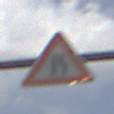
Verkehrszeichen: EinseitigVerengteFahrbahnRechts
Umgebung: Outdoor, Nature
Tageszeit: Midday
Wetter: PartlyCloudy
Licht: Natural
Jahreszeit: NotSpecified
Kontrast: LowContrast